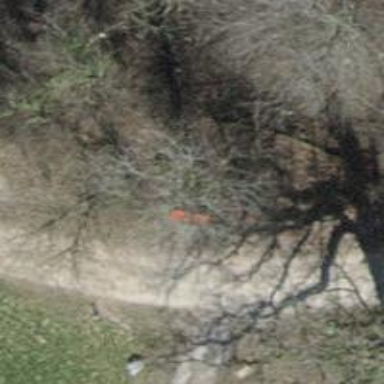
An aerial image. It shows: Red bench.